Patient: sex M, age 49
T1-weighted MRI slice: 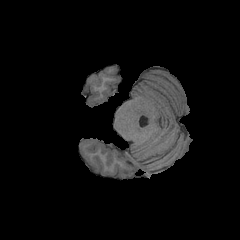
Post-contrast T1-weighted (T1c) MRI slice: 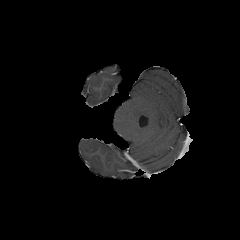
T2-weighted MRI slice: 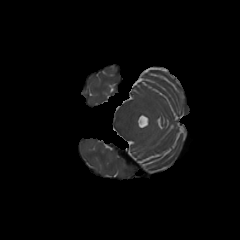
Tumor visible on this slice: no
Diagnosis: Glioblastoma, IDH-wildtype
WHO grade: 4